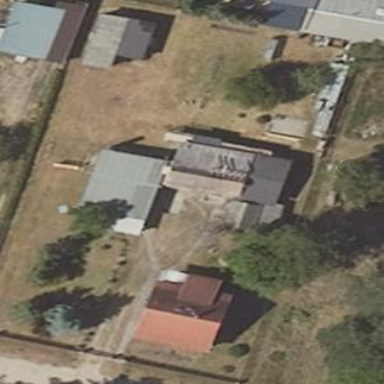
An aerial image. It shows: Shed building.